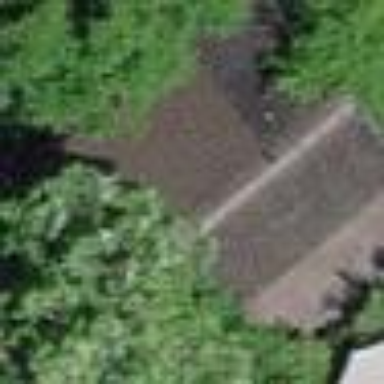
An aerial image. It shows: Rural barn.